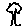
Label: tree